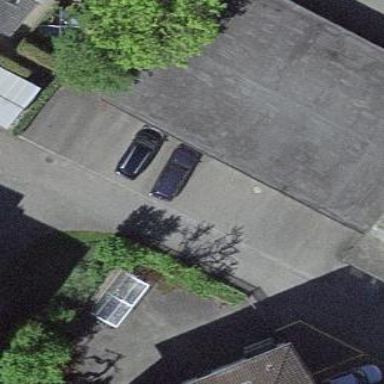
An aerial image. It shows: Garage.